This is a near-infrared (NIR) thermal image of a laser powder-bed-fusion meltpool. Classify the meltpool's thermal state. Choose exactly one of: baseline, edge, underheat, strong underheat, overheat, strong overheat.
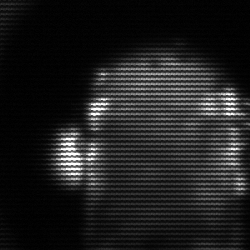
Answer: baseline